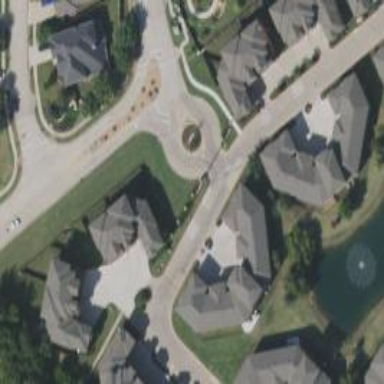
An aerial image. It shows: Circular junction on residential road.